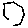
Label: hexagon